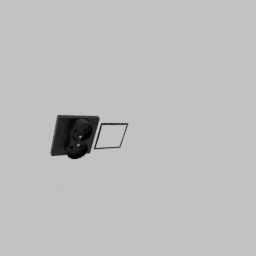
Label: appliances